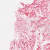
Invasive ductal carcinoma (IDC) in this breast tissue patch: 0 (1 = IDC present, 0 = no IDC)